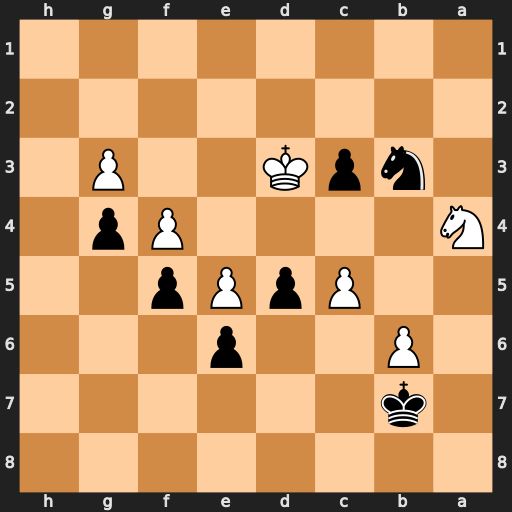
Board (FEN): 8/1k6/1P2p3/2PpPp2/N4Pp1/1npK2P1/8/8
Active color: b
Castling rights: -
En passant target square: -
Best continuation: d4 c6+ Kxc6